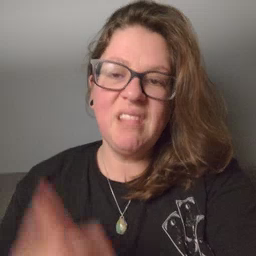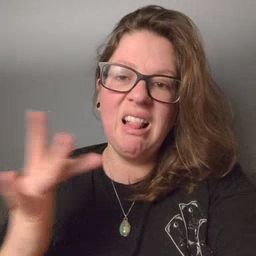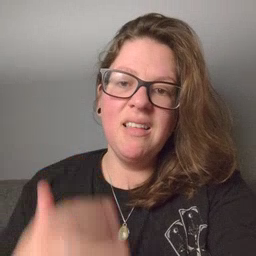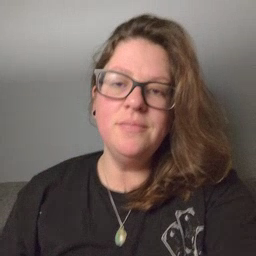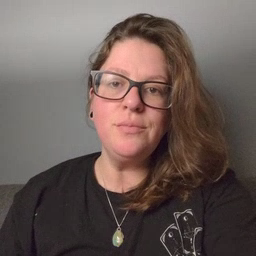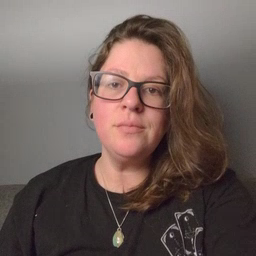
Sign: yucky